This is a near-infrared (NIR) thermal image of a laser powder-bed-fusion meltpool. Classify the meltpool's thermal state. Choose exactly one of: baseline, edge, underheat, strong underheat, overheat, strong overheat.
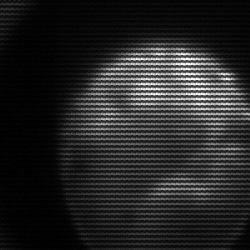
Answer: edge